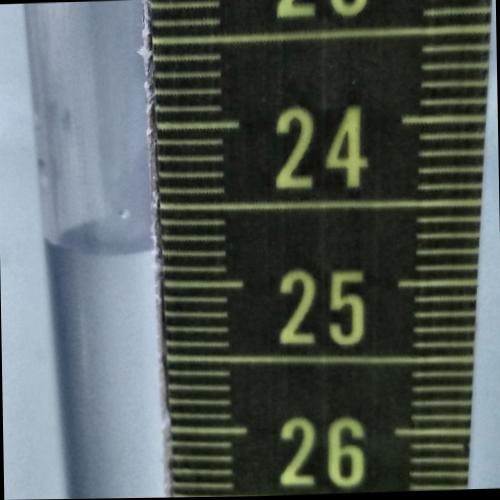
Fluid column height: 24.8 cm